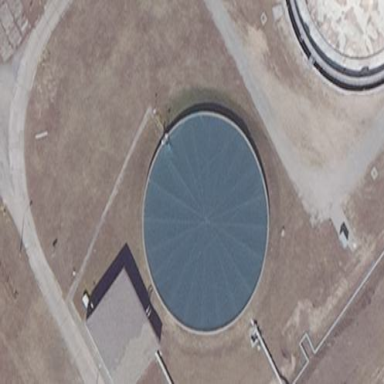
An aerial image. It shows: Storage tank which is man-made.